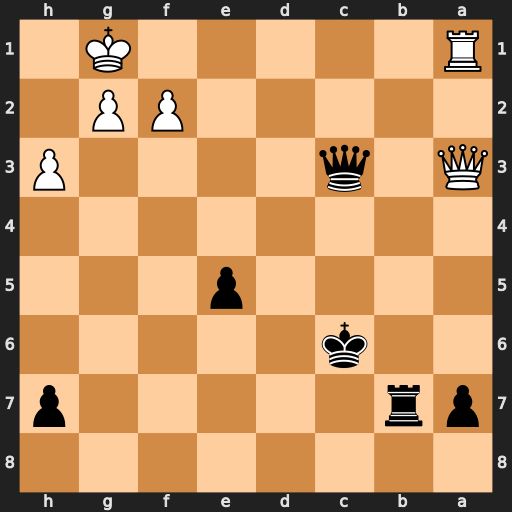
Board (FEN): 8/pr5p/2k5/4p3/8/Q1q4P/5PP1/R5K1
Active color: b
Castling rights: -
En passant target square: -
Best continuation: Rb1+ Rxb1 Qxa3